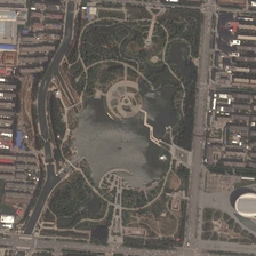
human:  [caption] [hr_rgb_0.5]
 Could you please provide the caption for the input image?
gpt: the park with a lake covering a large area is at the river .

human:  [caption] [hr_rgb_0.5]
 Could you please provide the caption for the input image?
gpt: the park with forest contains a lake in the center .

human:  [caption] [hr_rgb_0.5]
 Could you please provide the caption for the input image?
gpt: this large peaceful park with a pond sitting in it is located next to residential areas .

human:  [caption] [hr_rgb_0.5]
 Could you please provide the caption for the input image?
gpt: At the corner of the intersection, there is a park next to it.

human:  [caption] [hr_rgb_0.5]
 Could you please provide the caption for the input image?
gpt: At the corner of the crossroads, there is a park. It is on one side of the river and next to it is a residential area.